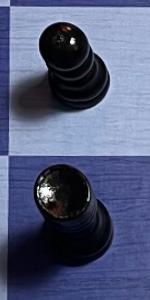
Label: Rook_Black